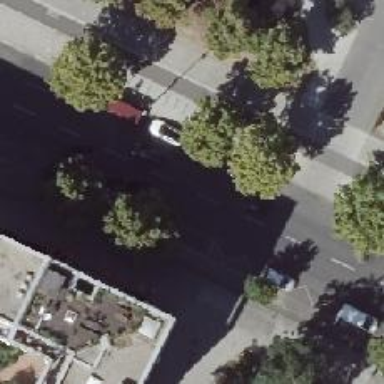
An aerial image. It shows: Secondary road with asphalt surface. There is cycle track on the right side and parallel parking lanes on both sides.